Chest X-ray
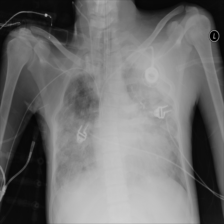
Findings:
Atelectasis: negative
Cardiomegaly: negative
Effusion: negative
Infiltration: negative
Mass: negative
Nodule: negative
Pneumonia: negative
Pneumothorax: negative
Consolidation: positive
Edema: negative
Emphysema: negative
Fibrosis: positive
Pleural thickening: negative
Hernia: negative